高三 · 统计数学
(本小题 10 分)

一项试验有两套方案, 每套方案试验成功的概率都是 $\frac{2}{3}$, 试验不成功的概率都是 $\frac{1}{3}$ 甲随机地从两套方案中选取一套进行这项试验, 共试验了 3 次, 每次实验相互独立, 且要从两套方案中等可能地选择一套.

(1) 求 3 次试验都选择了同一套方案且都试验成功的概率;

（2）记 3 次试验中，都选择了第一套方案并试验成功的次数为 $\mathrm{X}$, 求 $\mathrm{X}$ 的分布列和期望 $E X$.
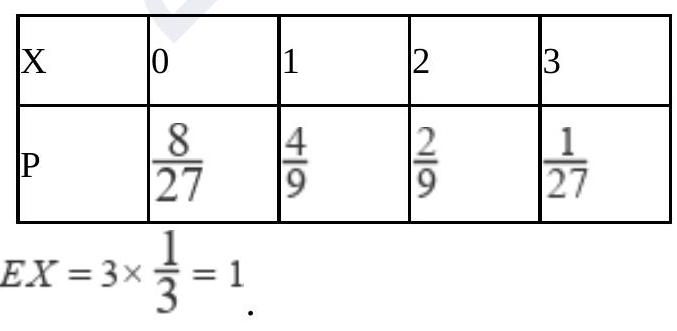
答案: (1) 【解析】 记事件“一次试验中, 选择第 $i$ 套方案并试验成功”为 $A_{i}, i=1,2$,则 $P\left(A_{i}ight)=\frac{1}{C_{2}^{1}} 	imes \frac{2}{3}=\frac{1}{3}$,3 次试验选择了同一套方案且都试验成功的概率:$P=P\left(A_{1} \cdot A_{1} \cdot A_{1}+A_{2} \cdot A_{2} \cdot A_{2}ight)=\left(\frac{1}{3}ight)^{3}+\left(\frac{1}{3}ight)^{3}=\frac{2}{27} ;$2) 【解析】 $\mathrm{X}$ 的可能值为 $0,1,2,3$, 则 $X \sim B\left(3, \frac{1}{3}ight)$, $P(X=k)=C_{3^{k}}\left(\frac{1}{3}ight)^{k}\left(\frac{2}{3}ight)^{3-k}, \quad k=0,1,2,3$, $\mathrm{X}$ 的分布列为: